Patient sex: M
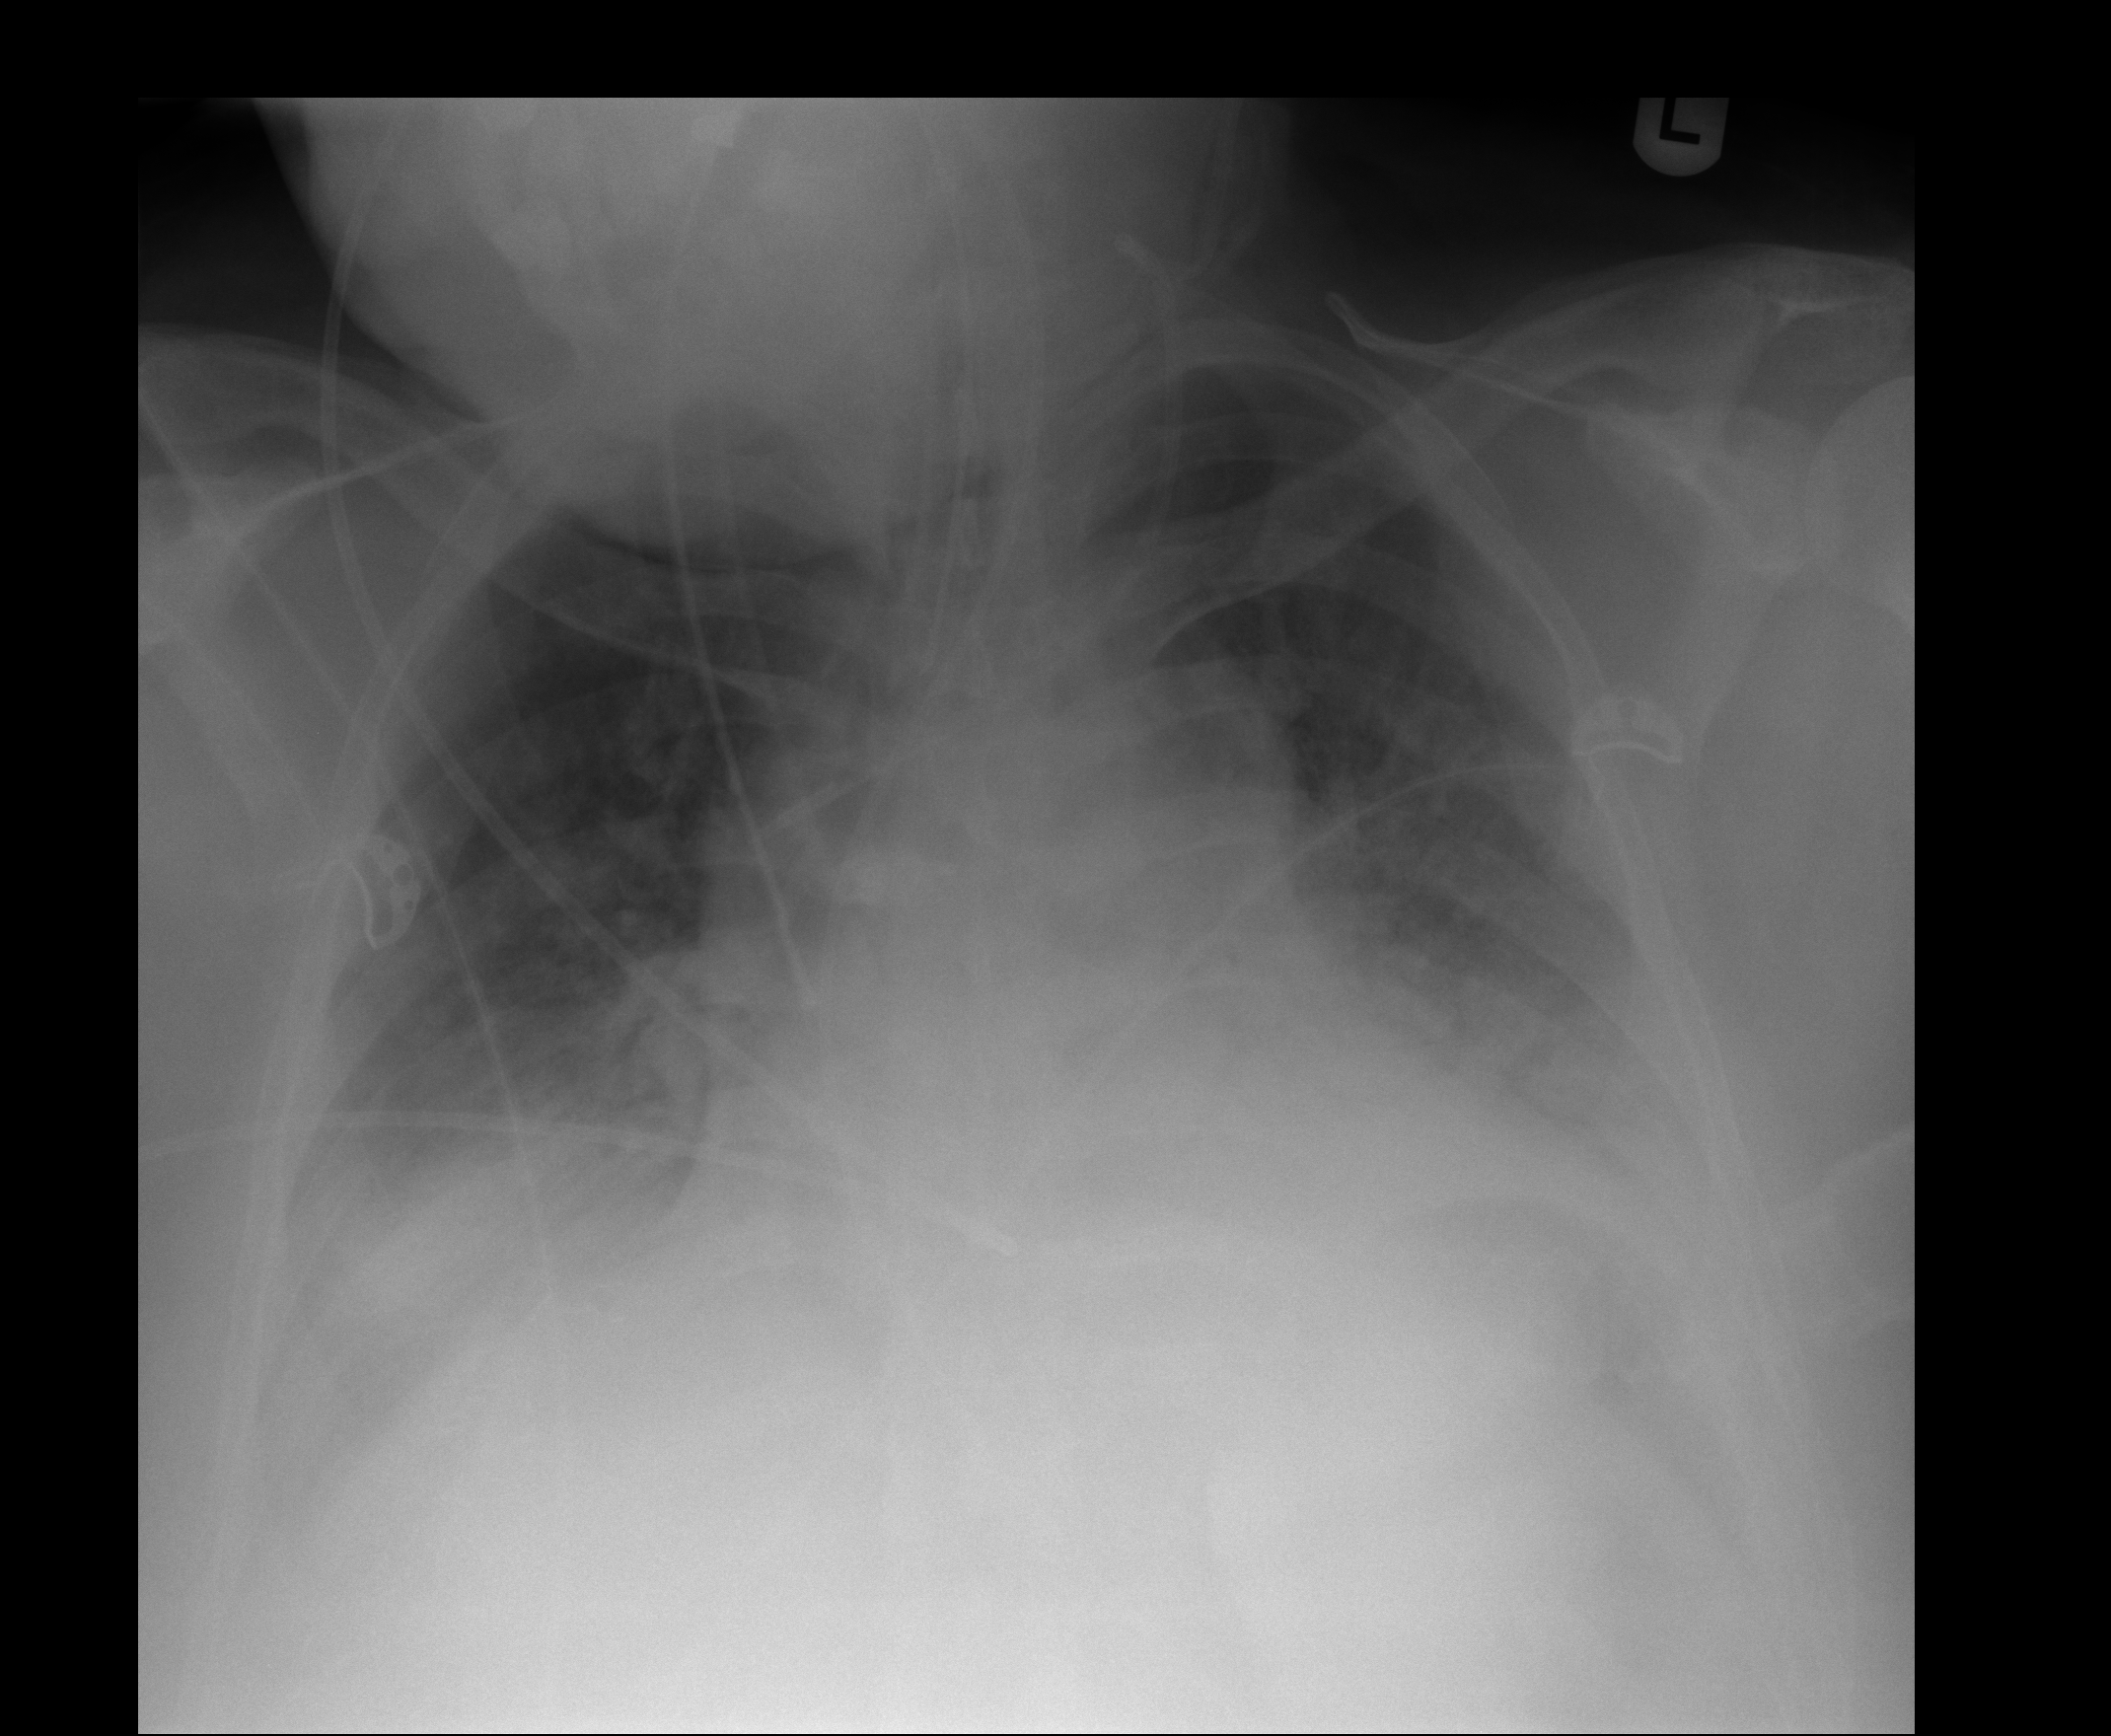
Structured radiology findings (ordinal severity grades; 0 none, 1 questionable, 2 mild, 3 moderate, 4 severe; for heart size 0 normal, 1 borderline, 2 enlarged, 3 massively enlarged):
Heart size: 2
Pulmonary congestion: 2
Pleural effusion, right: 2
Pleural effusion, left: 2
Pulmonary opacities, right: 2
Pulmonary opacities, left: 2
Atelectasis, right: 2
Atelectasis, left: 2